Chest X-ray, PA view. Patient: 36 years old, sex F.
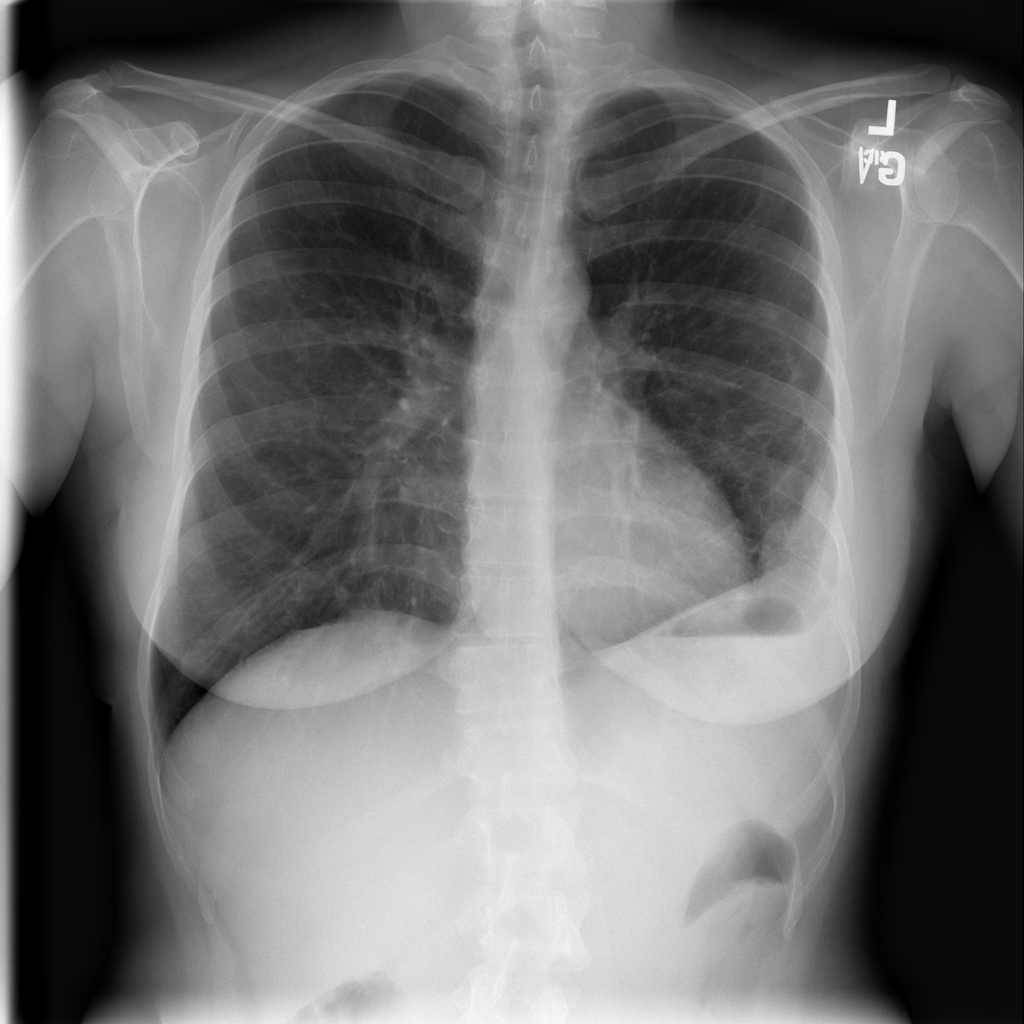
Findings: No Finding